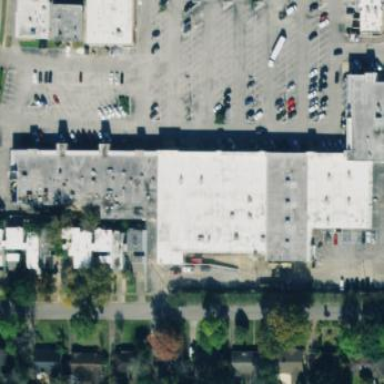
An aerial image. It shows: Retail building.